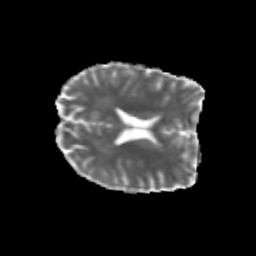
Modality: MD
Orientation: axial
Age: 24
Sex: male
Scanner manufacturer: siemens
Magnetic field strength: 3 T
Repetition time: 3.5 s
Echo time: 0.125 s